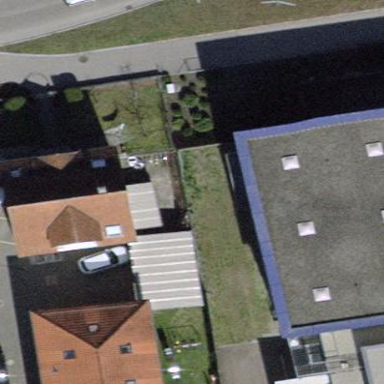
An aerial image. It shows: Building with tile roof.